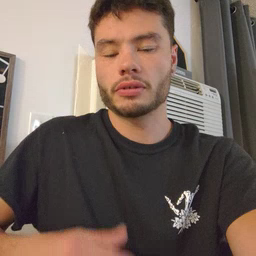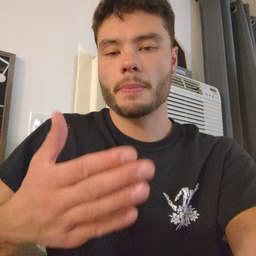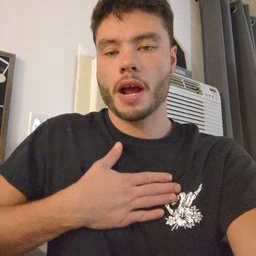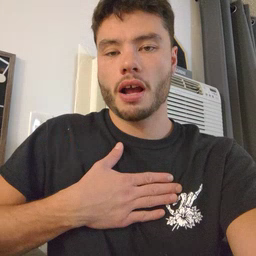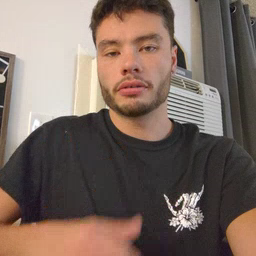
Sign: minemy